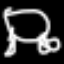
Label: frog